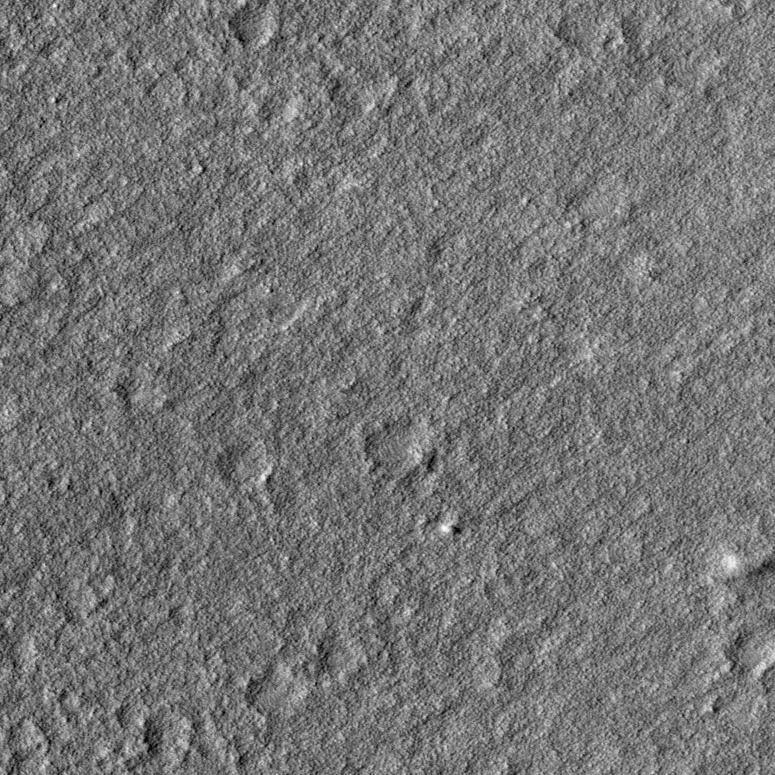
Label: dustdevil